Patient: sex F, age 66
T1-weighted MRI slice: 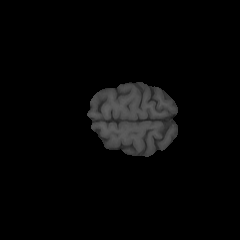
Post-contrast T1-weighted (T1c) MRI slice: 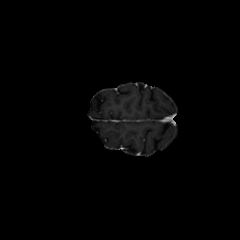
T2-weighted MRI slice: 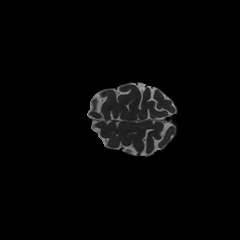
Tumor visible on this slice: no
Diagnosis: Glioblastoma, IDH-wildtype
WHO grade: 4